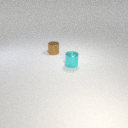
small cyan metal cylinder in front of small brown metal cylinder